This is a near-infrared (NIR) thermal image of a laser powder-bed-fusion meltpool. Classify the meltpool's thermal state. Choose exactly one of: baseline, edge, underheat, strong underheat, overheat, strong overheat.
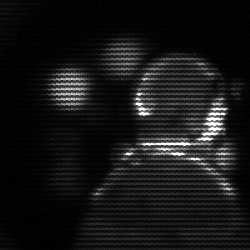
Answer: edge